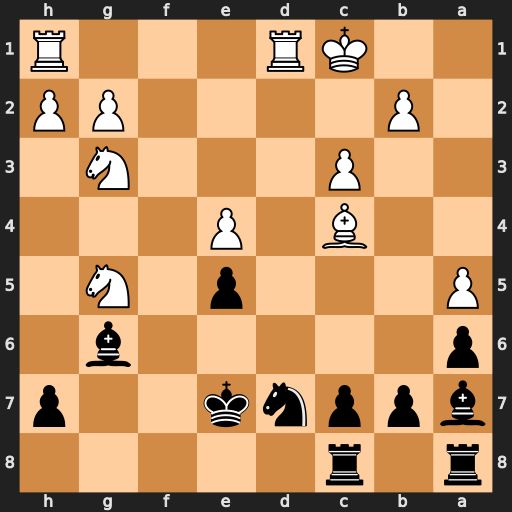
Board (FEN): r1r5/bppnk2p/p5b1/P3p1N1/2B1P3/2P3N1/1P4PP/2KR3R
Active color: b
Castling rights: -
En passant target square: -
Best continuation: Be3+ Kc2 Bxg5